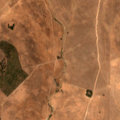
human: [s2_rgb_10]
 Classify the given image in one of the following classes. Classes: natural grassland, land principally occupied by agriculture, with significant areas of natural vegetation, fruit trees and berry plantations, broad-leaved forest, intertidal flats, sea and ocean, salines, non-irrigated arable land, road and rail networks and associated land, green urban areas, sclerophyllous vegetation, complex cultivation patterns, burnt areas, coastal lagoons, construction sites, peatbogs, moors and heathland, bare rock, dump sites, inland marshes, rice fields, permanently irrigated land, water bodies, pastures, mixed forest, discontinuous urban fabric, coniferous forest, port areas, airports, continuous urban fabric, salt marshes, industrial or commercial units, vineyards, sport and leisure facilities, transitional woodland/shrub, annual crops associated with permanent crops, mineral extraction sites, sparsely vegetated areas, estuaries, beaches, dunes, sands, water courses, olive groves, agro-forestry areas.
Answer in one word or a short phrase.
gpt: non-irrigated arable land